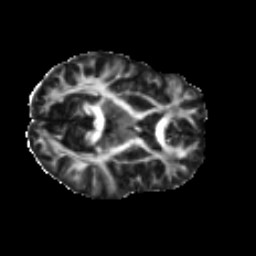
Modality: FA
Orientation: axial
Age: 23
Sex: female
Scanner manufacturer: ge
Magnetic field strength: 3 T
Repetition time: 7.8 s
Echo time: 0.0606 s